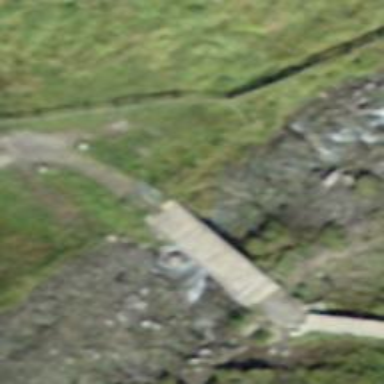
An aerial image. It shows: Path on bridge.